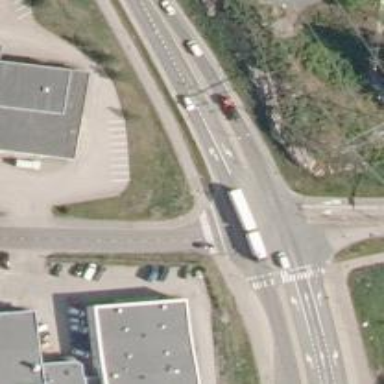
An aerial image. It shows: Zebra crossing on the road.